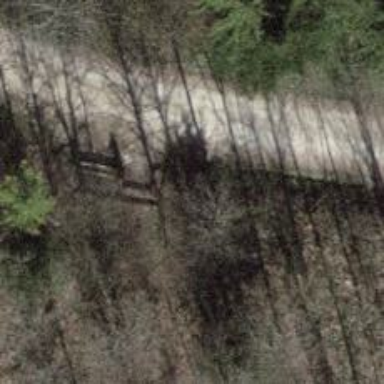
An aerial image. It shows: Brown bench in the vicinity.